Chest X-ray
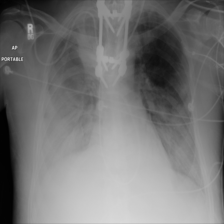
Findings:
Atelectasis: negative
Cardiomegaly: negative
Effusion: positive
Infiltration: positive
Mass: negative
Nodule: negative
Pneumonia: negative
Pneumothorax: negative
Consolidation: negative
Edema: negative
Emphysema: negative
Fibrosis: negative
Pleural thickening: negative
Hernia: negative